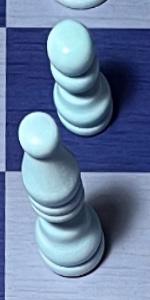
Label: Bishop_White